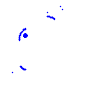
Particle: electron